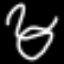
Label: squiggle